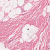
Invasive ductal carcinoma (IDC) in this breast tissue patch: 0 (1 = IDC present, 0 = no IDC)